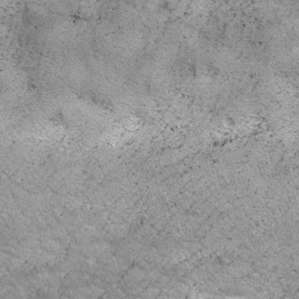
Label: non_frost